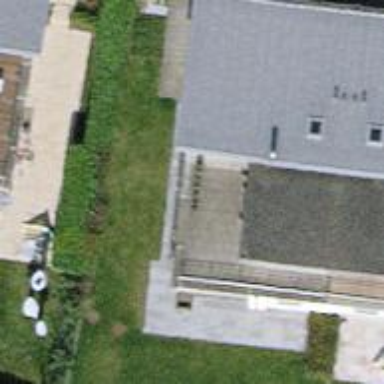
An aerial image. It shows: White terrace building with flat roof.